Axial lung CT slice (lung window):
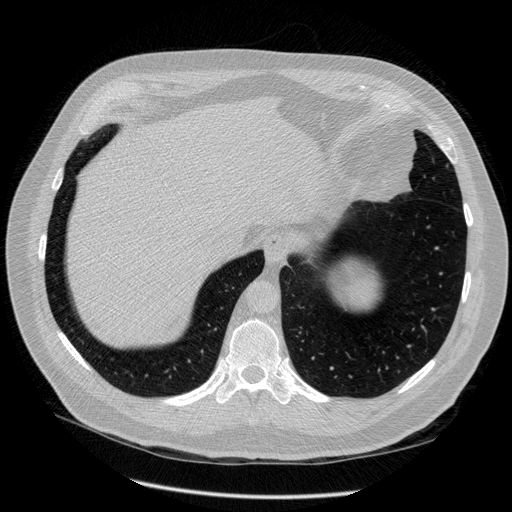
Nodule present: no